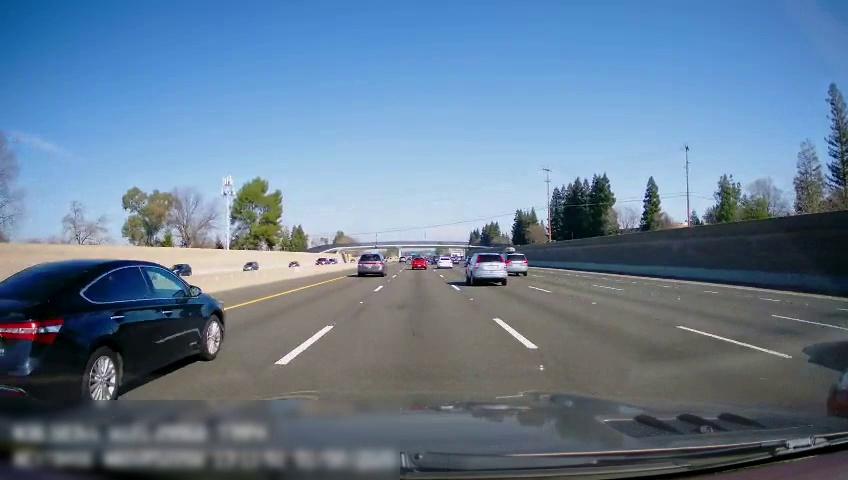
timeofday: Day
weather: Sunny
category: Vehicles | SUV
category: Vehicles | SUV
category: Vehicles | Car
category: Vehicles | Car
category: Vehicles | Car
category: Drivable Space
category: Vehicles | Car
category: Vehicles | Van
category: Vehicles | SUV
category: Vehicles | SUV
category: Vehicles | Car
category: Vehicles | SUV
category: Vehicles | Car
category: Vehicles | Car
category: Lanes | Alternate Lane
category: Lanes | Alternate Lane
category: Lanes | Alternate Lane
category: Lanes | Alternate Lane
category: Lanes | Current Lane
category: Lanes | Current Lane
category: Lanes | Alternate Lane